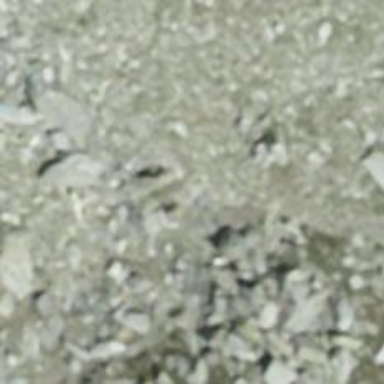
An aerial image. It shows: Gravel path.